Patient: sex F, age 62
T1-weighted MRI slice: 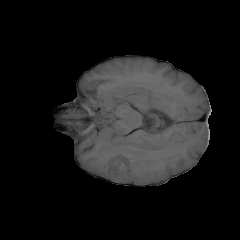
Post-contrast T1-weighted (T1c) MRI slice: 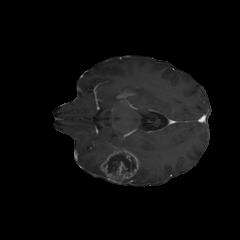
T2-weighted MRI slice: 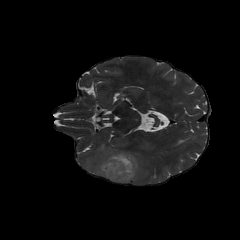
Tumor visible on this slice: yes
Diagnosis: Glioblastoma, IDH-wildtype
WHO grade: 4